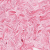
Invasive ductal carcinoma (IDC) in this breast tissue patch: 0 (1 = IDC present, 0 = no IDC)